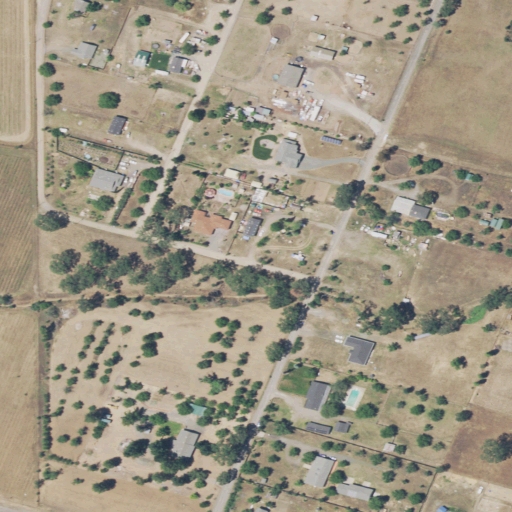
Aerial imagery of valley in California named Collayomi Valley containing grassland, open development, low intensity development, shrub, and medium intensity development